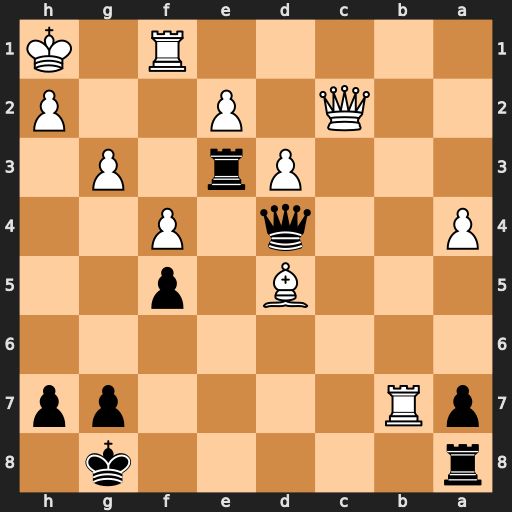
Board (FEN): r5k1/pR4pp/8/3B1p2/P2q1P2/3Pr1P1/2Q1P2P/5R1K
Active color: b
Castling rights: -
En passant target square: -
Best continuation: Qxd5+ Kg1 Qxb7